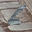
Label: 6